Question: I have drawn a circle filled with black color in the canvas and I have set the background color of the canvas to red.
I want only the circle which is black color to appear as my view but I get the red color as well.
I tried using canvas.clipPath() it dint work. I searched the net and found out we need to disable hardware acceleration to get it work. I tried that but it still dint work.
Tried disabling the Hardware Acceleration for particular view:
'''
view.setLayerType(View.LAYER_TYPE_SOFTWARE, null);
'''
And also to whole application:
'''
android:hardwareAccelerated="false"
'''
Dint work in both the cases.
Any ideas on how to make it work ?

Code:
And here I am clipping
'''
@Override
protected void onDraw(Canvas canvas) {
super.onDraw(canvas);
this.canvas = canvas;
path.reset();
left = 50;
top = 50;
right = getWidth()- 50;
bottom = getHeight()-50;
RectF rectf = new RectF(left, top, right, bottom);
path.arcTo(rectf, startAngle, sweepAngle);
path.lineTo(linex, liney);
canvas.clipPath(path);
canvas.drawPath(path, paint);
//canvas.restore();
}
'''
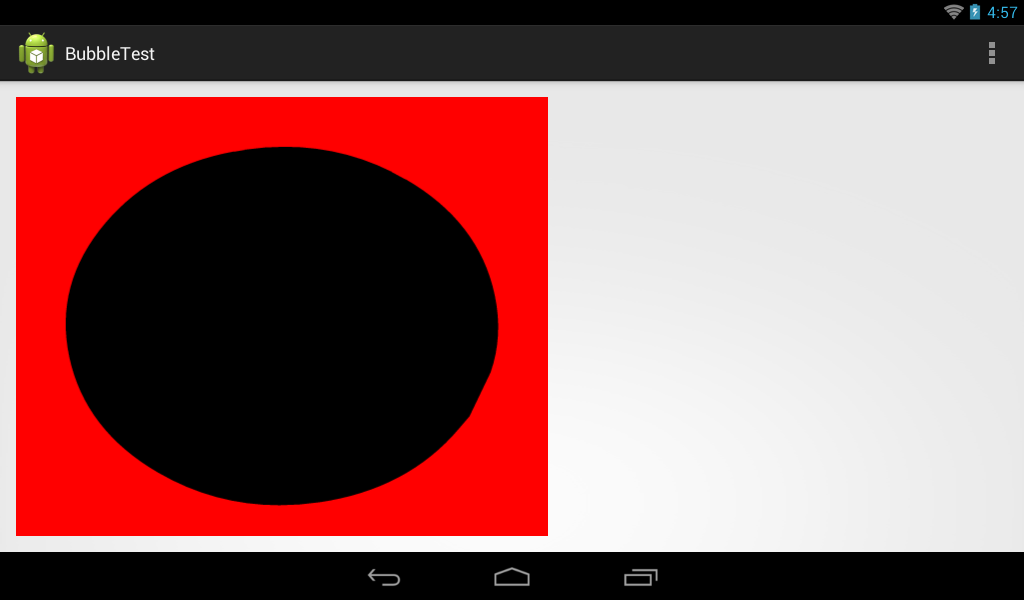
Answer: This is not what clip path is for. When you draw a path and then clip it - it means that the rest of the things you will draw on the canvas from that point will be masked by the path.
In your case you draw a red background before clipping the canvas - so it went all over the canvas, then you clipped it but draw only inside the path, so the clipping was useless.
you can get what you need that in that code:
'''
// Do not set any background to the view before
protected void onDraw(Canvas canvas) {
super.onDraw(canvas);
this.canvas = canvas;
path.reset();
left = 50;
top = 50;
right = getWidth()- 50;
bottom = getHeight()-50;
RectF rectf = new RectF(left, top, right, bottom);
path.arcTo(rectf, startAngle, sweepAngle);
path.lineTo(linex, liney);
canvas.clipPath(path);
canvas.drawRect(0, 0, getWidth(), getHeight(), Red Paint in here);
canvas.drawPath(path, paint);
//canvas.restore();
}
'''
That way you draw the background after pathClip
You will not see any red color because you draw all over the path right after it, if I am guessing right - you want to be able to draw a part of a circle in one color and the rest in other - you can achieve it if your path that you will clip will be the full circle and the path that you draw will be the part that you want to draw